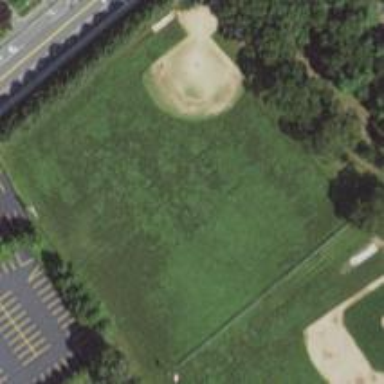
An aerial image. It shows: Baseball pitch for leisure land activities.